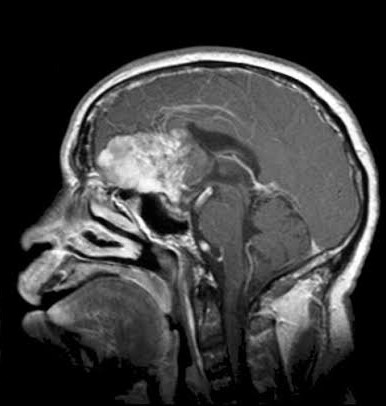
Label: glioma